Question: How can I made inner border with different values each? For example:
Top: 20px
Right: 80px
Bottom: 40px
Left: 10px
Example that what I want made...

Thank you. :)
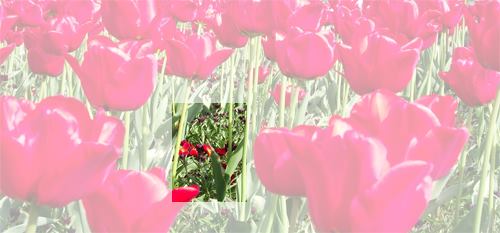
Answer: To make it an inner border, use two box-shadows on the element, separated with a comma, and use negative values on the second set.
Like this:
'''
box-shadow: inset 10px 20px 0px #000, inset -80px -40px 0px #000;
'''
Here is a jsfiddle demo: <URL>
This is the cross-browser compatible CSS:
'''
-webkit-box-shadow:inset 10px 20px 0px #000, inset -80px -40px 0px #000;
-moz-box-shadow:inset 10px 20px 0px #000, inset -80px -40px 0px #000;
box-shadow:inset 10px 20px 0px #000, inset -80px -40px 0px #000;
'''
Note that if you need it to be compatible with old IE versions that don't support box-shadow, you can use CSS3pie:
<URL>
Hope this helps.